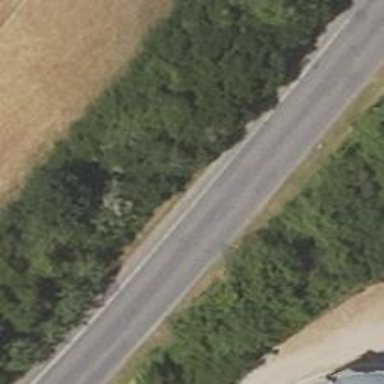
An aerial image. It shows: Unclassified road with asphalt surface. There is designated cycle lane on the left.